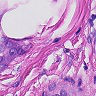
Metastatic tissue present: yes